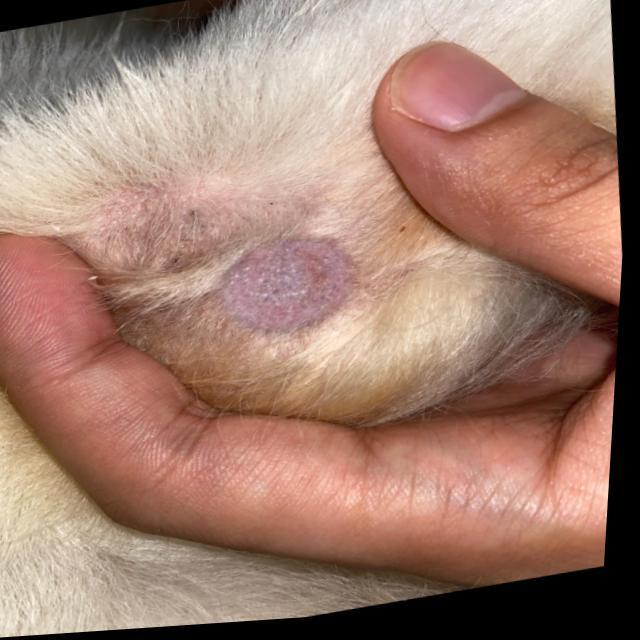
Canine ringworm (Dermatophytosis) — fungal infection caused by Microsporum or Trichophyton. Presents with circular alopecia, scaling, crusting, and broken hairs.